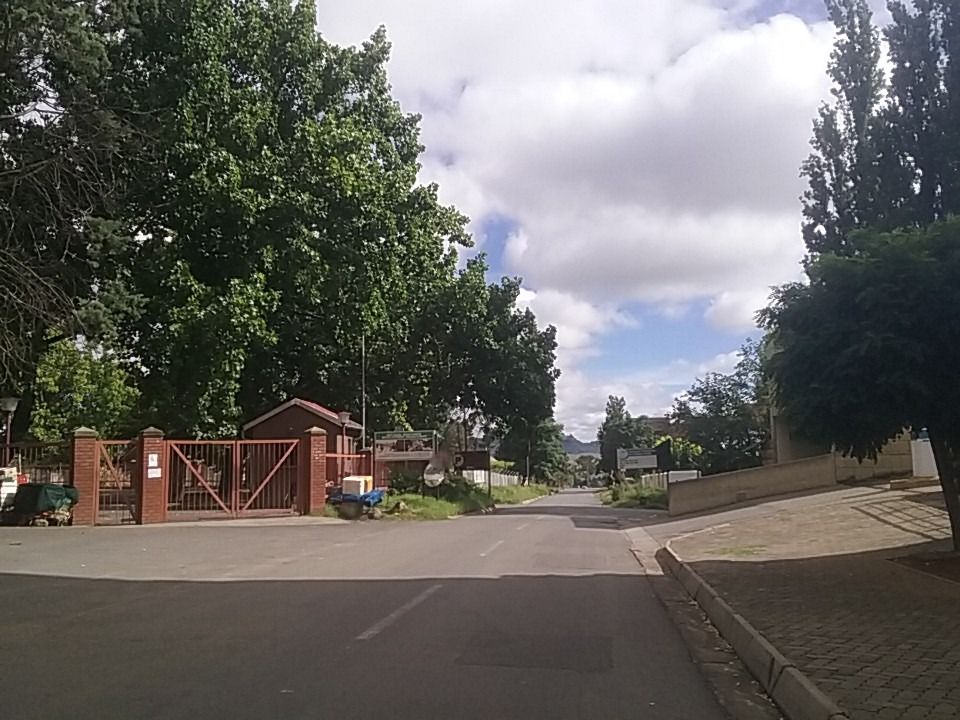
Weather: cloudy
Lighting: day
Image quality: good
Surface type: cycling surface
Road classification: unclassified
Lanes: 2.0
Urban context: urban centre
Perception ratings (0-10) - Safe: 7.19, Lively: 3.75, Beautiful: 7.95, Boring: 1.67, Depressing: 4.03, Wealthy: 6.6